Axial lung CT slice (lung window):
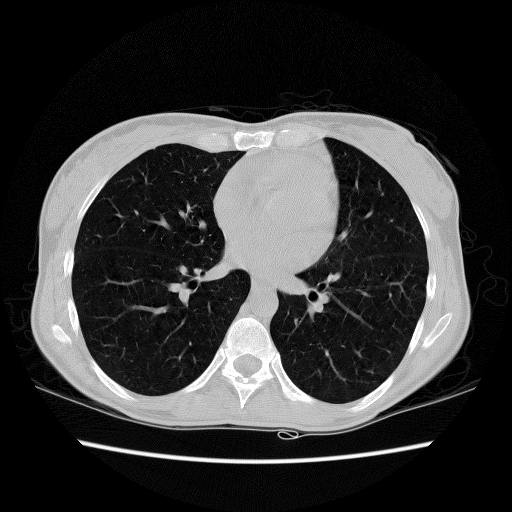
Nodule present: no